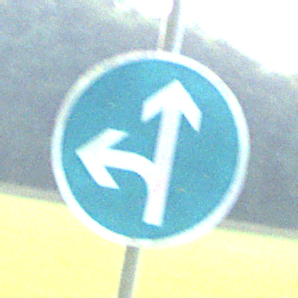
Verkehrszeichen: VorgeschriebeneFahrtrichtungGeradeausOderLinks
Umgebung: Outdoor, Nature
Tageszeit: SunriseSunset
Wetter: PartlyCloudy
Licht: Natural
Jahreszeit: NotSpecified
Kontrast: MediumContrast